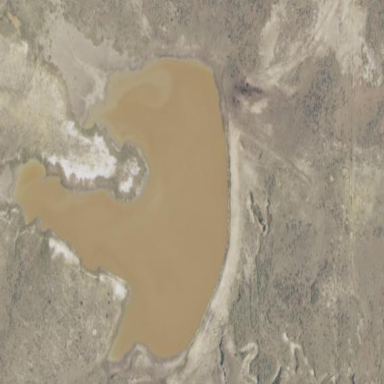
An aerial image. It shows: Reservoir.